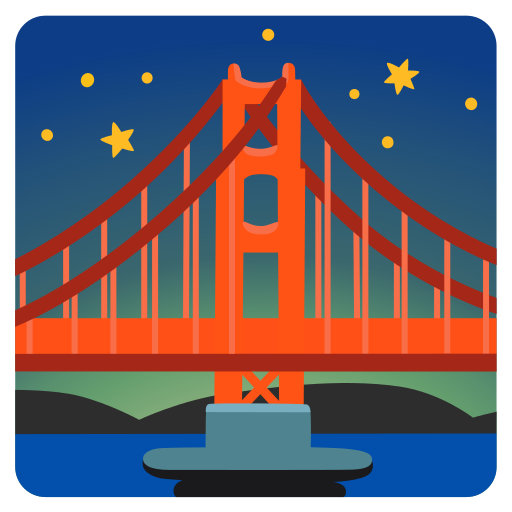
Emoji: 🌉